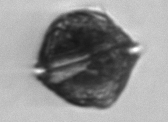
Label: Alexandrium_catenella